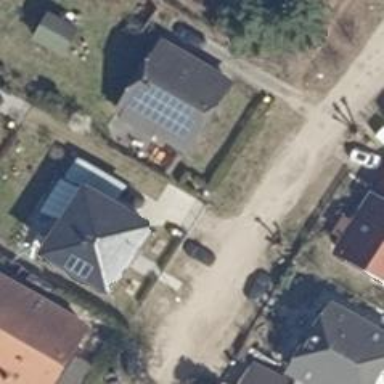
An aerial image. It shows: Residential road with sandy surface.